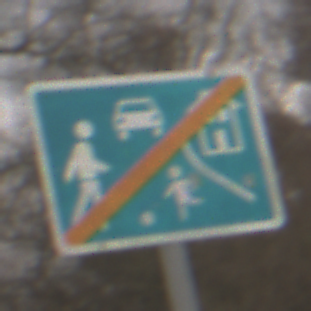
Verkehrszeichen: EndeVerkehrsberuhigterBereich
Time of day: Midday
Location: Outdoor (Nature)
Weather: Overcast
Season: NotSpecified
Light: Natural